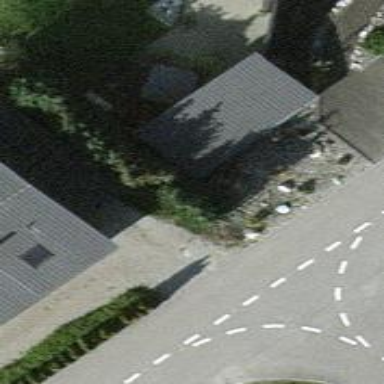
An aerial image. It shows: Hedge acting as barrier.